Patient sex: F
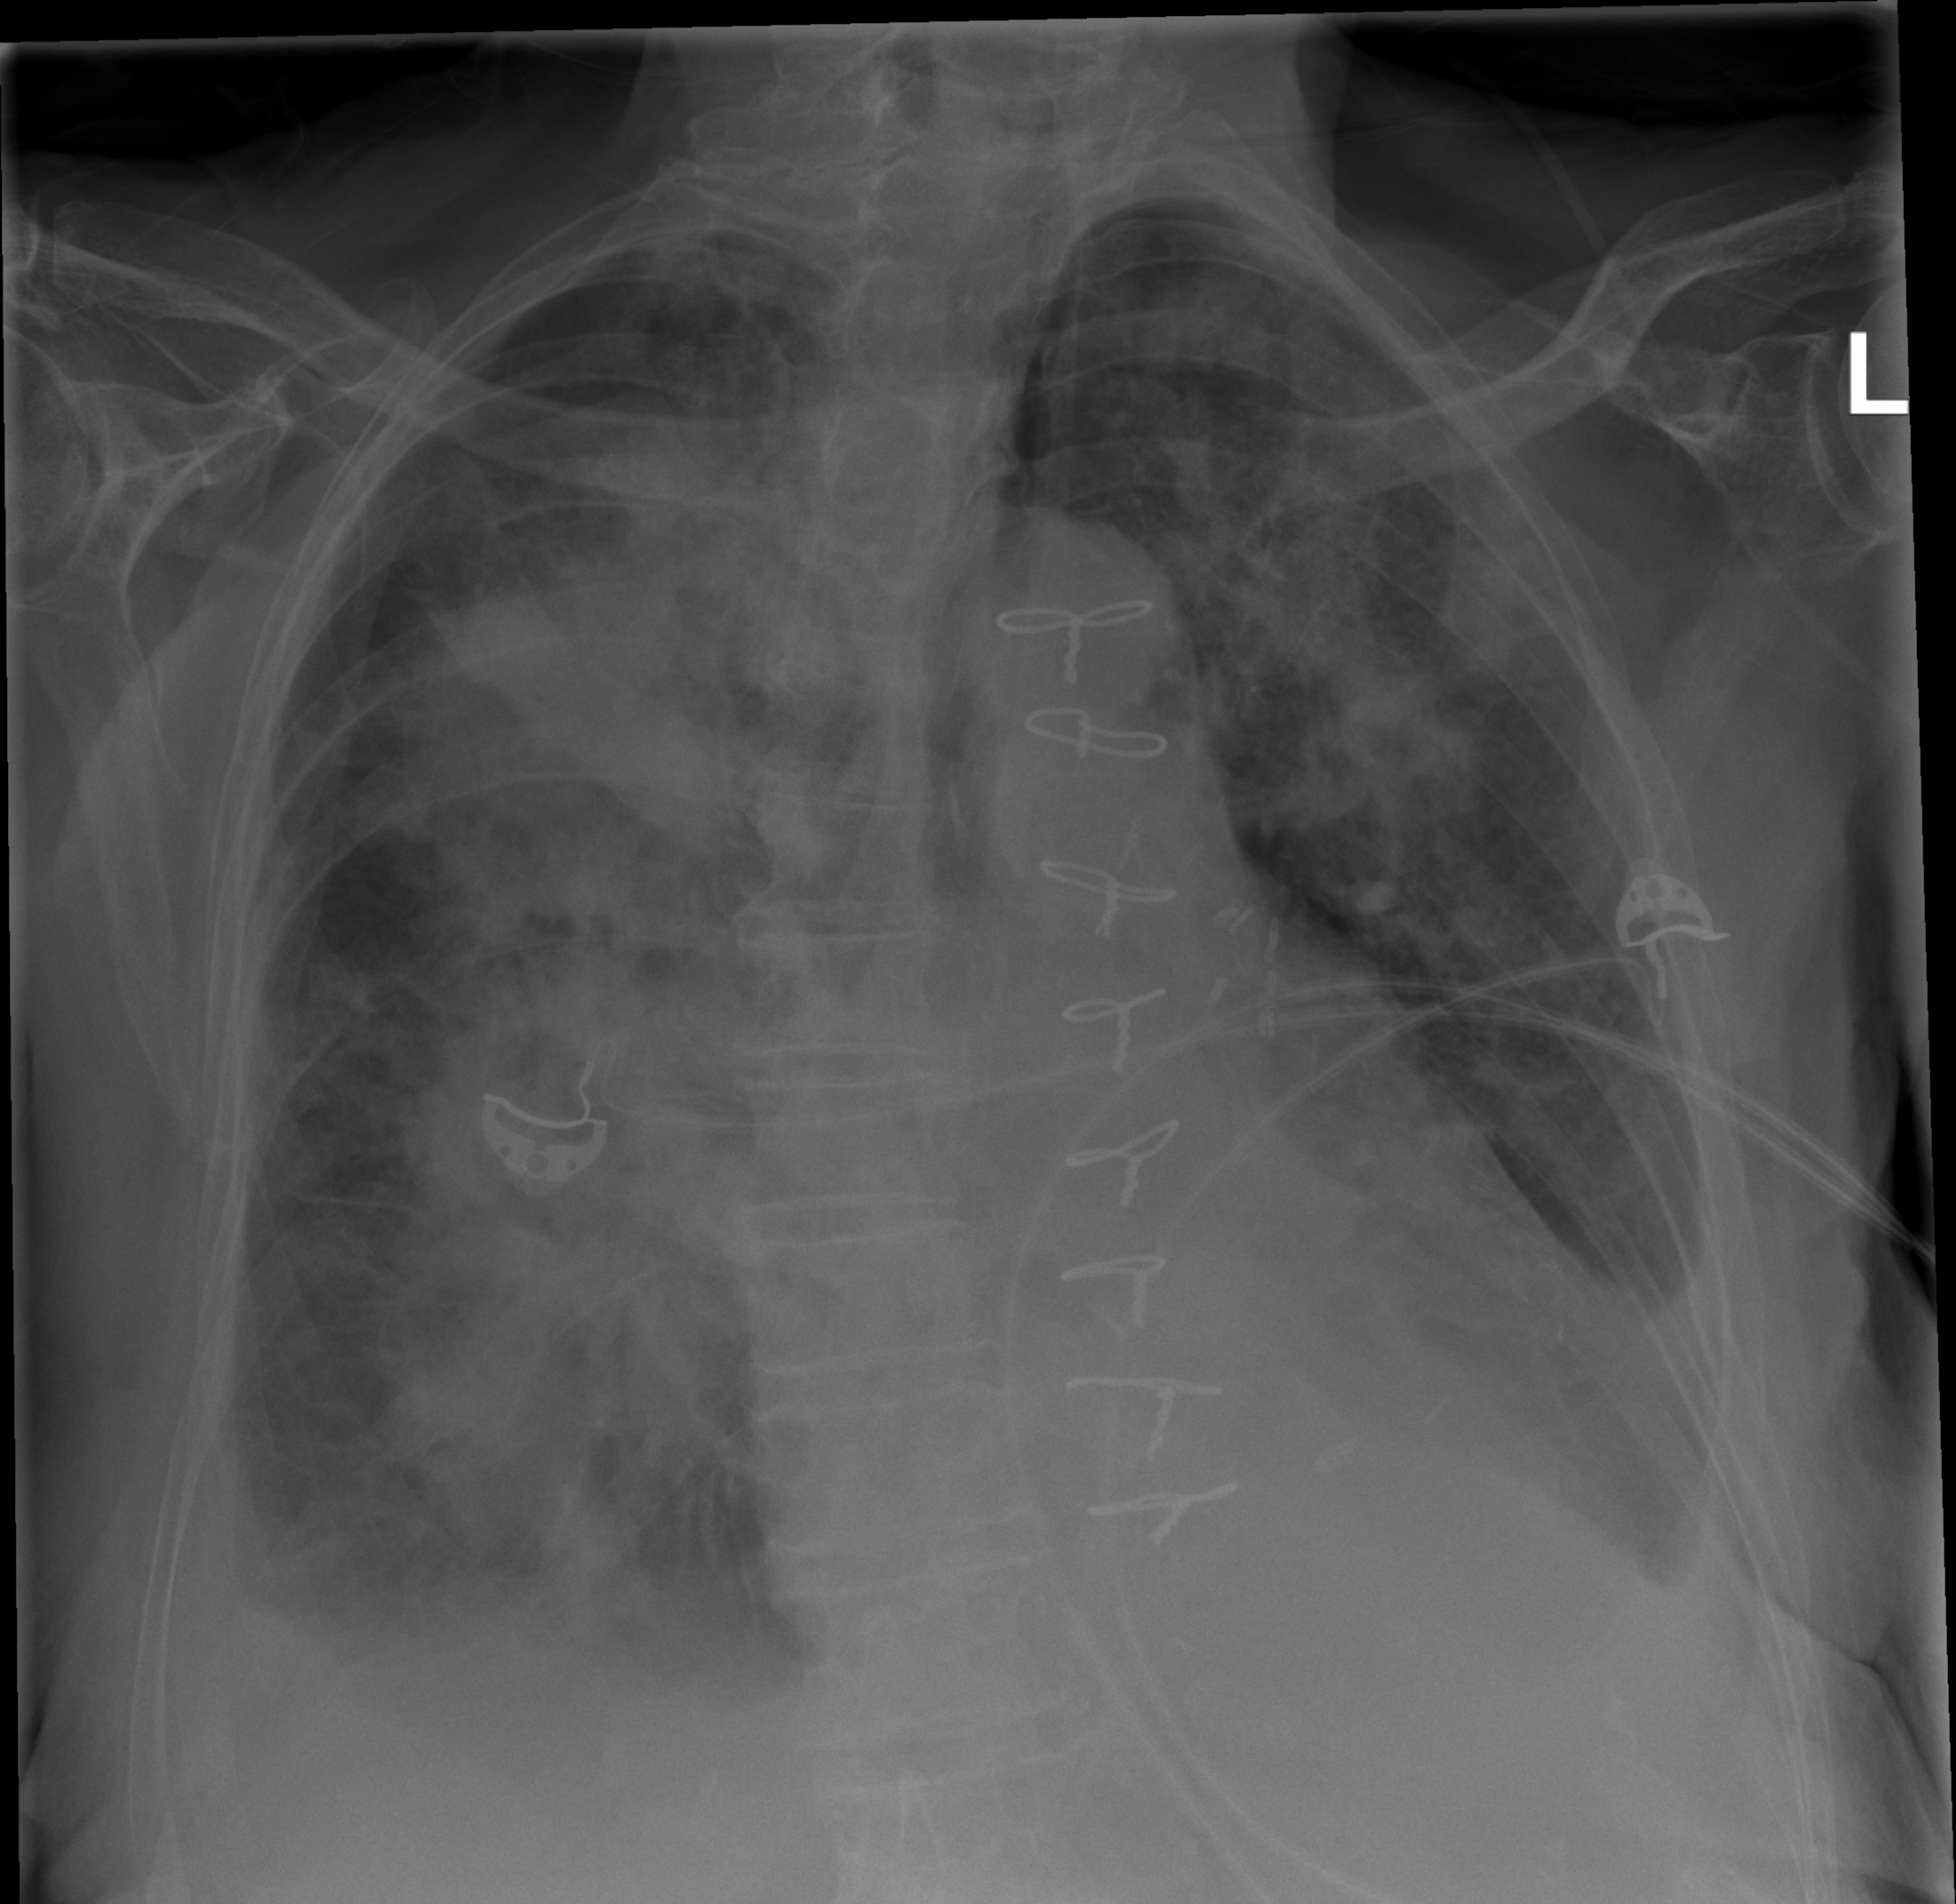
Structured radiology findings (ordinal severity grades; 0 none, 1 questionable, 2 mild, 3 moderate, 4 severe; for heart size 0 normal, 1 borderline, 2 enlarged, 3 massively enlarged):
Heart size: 2
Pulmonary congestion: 2
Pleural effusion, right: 2
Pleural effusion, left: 2
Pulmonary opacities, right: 4
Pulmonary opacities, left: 2
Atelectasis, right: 3
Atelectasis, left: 2